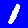
Digit: 1